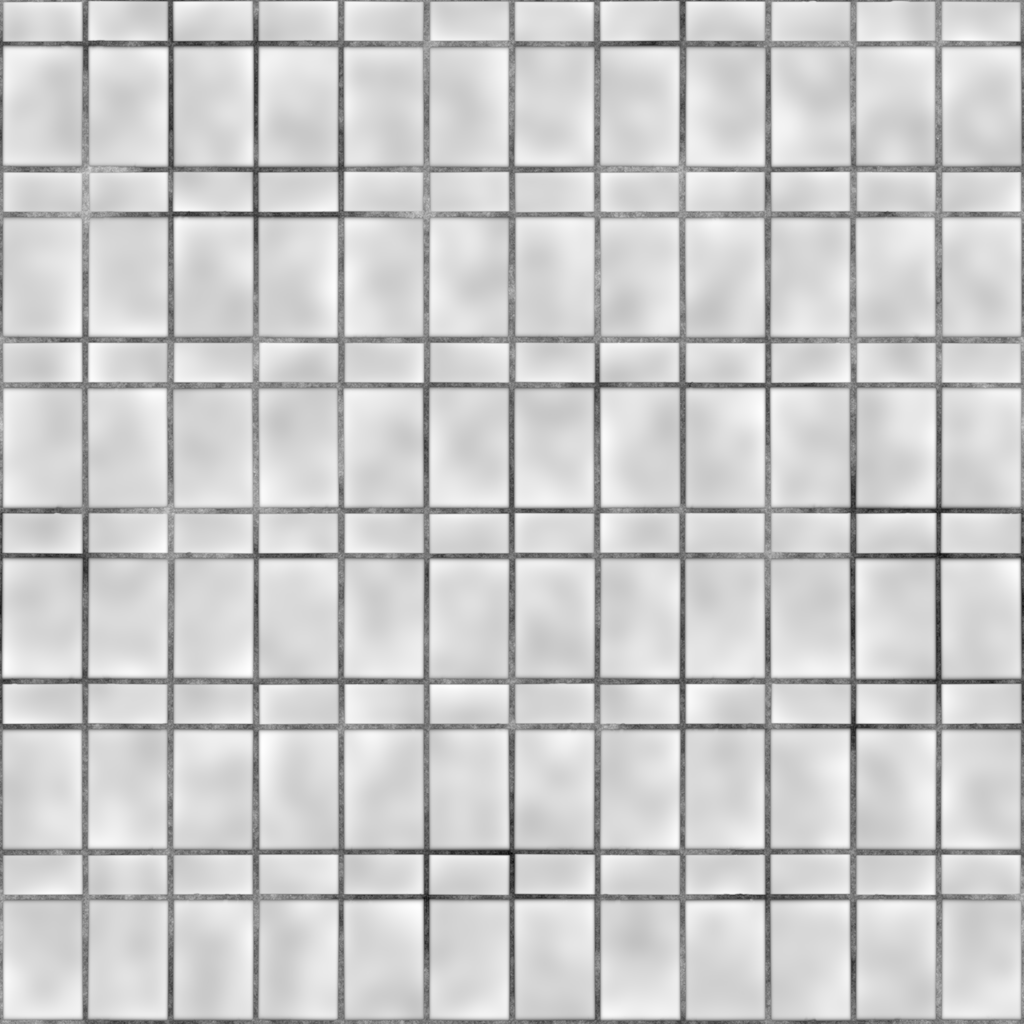
Texture map type: Displacement